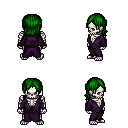
a pixel art fantasy rpg character, male body template, skeleton, purple robe, magenta pants, green long bangs hairstyle, four views (front, back, left, right), 2x2 character sprite sheet, small pixel art, hard edges, no anti-aliasing